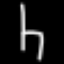
Label: chair